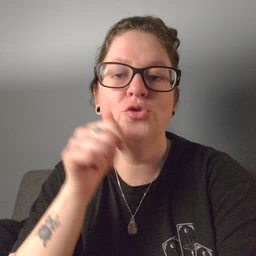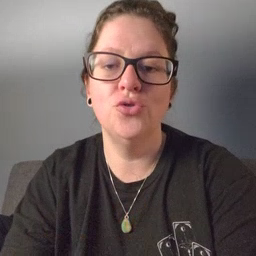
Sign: girl